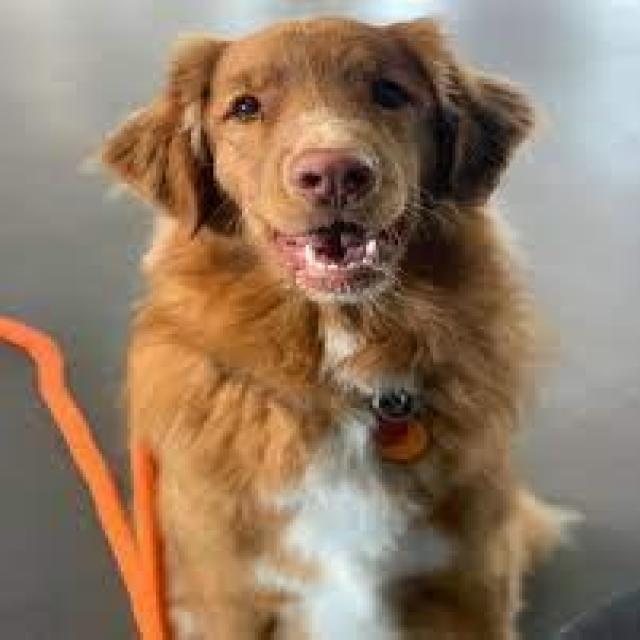
Healthy canine skin — no visible lesions, inflammation, or abnormalities. The skin and coat appear normal.